【题型】填空题　【知识点】立体几何　【难度】medium
如图, 点 \(P\) 在圆柱 \(O_1O\) 的底面圆 \(O\) 的圆周上, \(AB\) 为圆 \(O\) 的直径, \(\angle AOP=120^\circ\), \(OA=3\), \(A_1B\) 与底面圆 \(O\) 所成的角为 \(30^\circ\), 则异面直线 \(A_1B\) 与 \(AP\) 所成角的余弦值为 \underline{\quad\quad\quad\quad}.

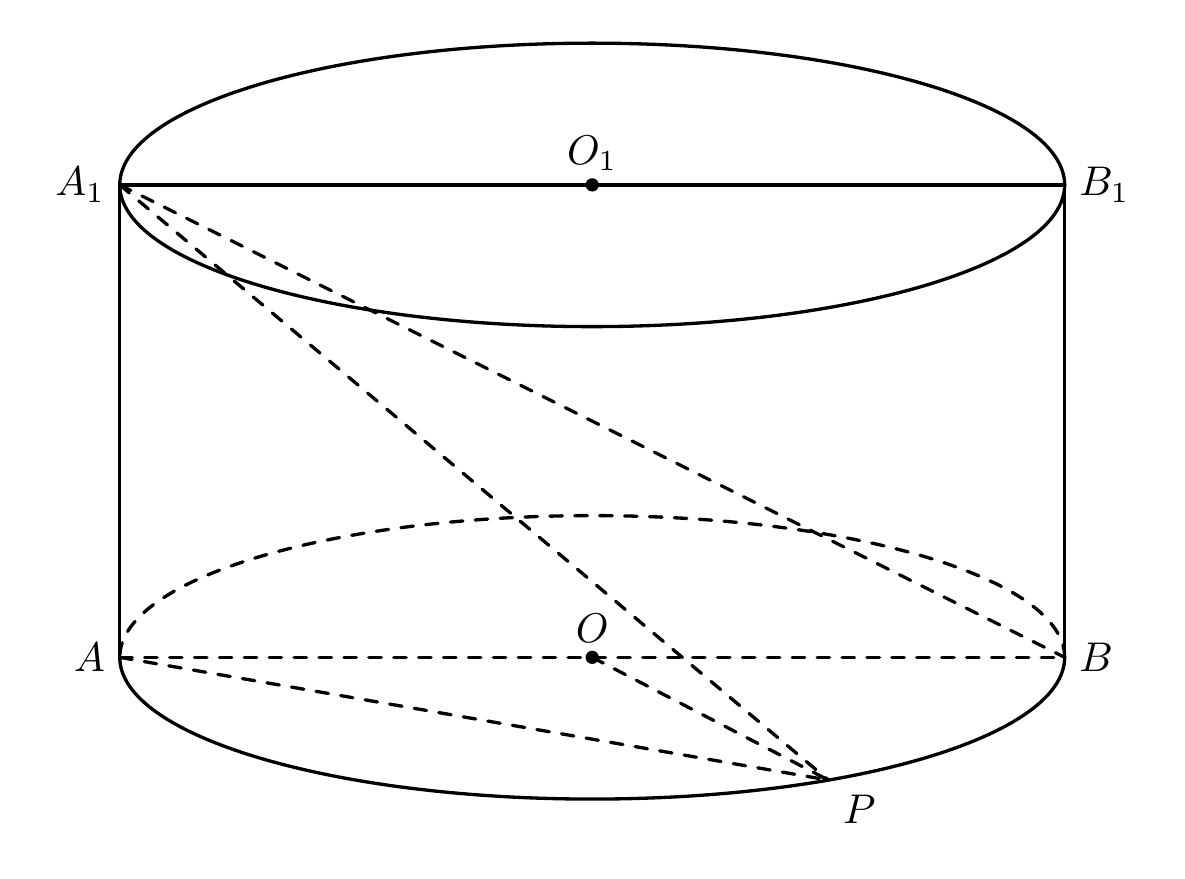
【解答】
\noindent
【答案】\(\boldsymbol{\dfrac{3}{4}}\) / 0.75

\noindent
【解析】在圆 \(O\) 内, 延长 \(OP\) 交圆 \(O\) 上一点 \(Q\), 连接 \(QB\), \(A_1Q\), \(AQ\),

\noindent
因为 \(AB\), \(PQ\) 是圆 \(O\) 的直径,

\noindent
所以 \(QB \parallel AP\), \(QB = AP\), 因此 \(\angle A_1BQ\) 是异面直线 \(A_1B\) 与 \(AP\) 所成的角（或其补角）,

\noindent
在圆 \(O\) 中, 因为 \(\angle AOP=120^\circ\), \(OA=3\),

\noindent
由圆柱的性质可知: \(AA_1 \perp\) 底面圆 \(O\), \(A_1B\) 与底面圆 \(O\) 所成的角为 \(30^\circ\),

\noindent
所以 \(\angle A_1BA=30^\circ\), 因为 \(OA=3\), 所以 \(AB=6\),

\noindent
因此有
\[
\cos \angle A_1BA = \cos 30^\circ = \frac{AB}{A_1B} \implies A_1B = \frac{6}{\frac{\sqrt{3}}{2}} = 4\sqrt{3},
\]
\[
\tan \angle A_1BA = \tan 30^\circ = \frac{AA_1}{AB} \implies A_1A = 6 \times \frac{\sqrt{3}}{3} = 2\sqrt{3},
\]

\noindent
因为 \(\angle AOP=120^\circ\), \(OA=3\),

\noindent
所以 \(\angle AOQ=180^\circ - 120^\circ = 60^\circ\), \(OA=3\),

\noindent
所以 \(AQ=3\),

\noindent
因为 \(AA_1 \perp\) 底面圆 \(O\), \(AQ \subset\) 底面圆 \(O\),

\noindent
所以 \(AA_1 \perp AQ\),

\noindent
因此 \(A_1Q = \sqrt{A_1A^2 + AQ^2} = \sqrt{12 + 9} = \sqrt{21}\),

\noindent
在 \(\triangle A_1QB\) 中, 由余弦定理可知:
\[
\cos \angle A_1BQ = \frac{BQ^2 + A_1B^2 - A_1Q^2}{2BQ \cdot A_1B} = \frac{27 + 48 - 21}{2 \times 3\sqrt{3} \times 4\sqrt{3}} = \frac{3}{4},
\]

\noindent
故答案为: \(\boldsymbol{\dfrac{3}{4}}\)

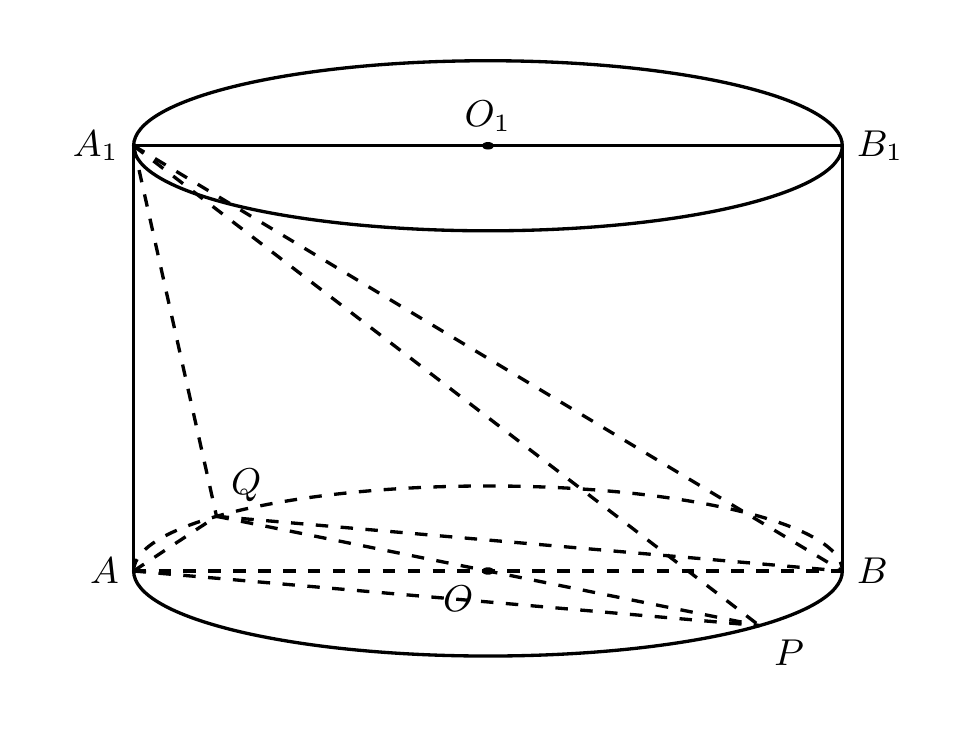